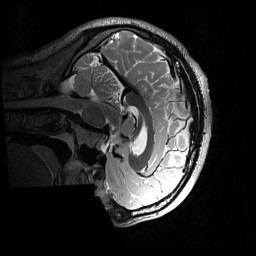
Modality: T2w
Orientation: sagittal
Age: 24
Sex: male
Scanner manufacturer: siemens
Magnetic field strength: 3 T
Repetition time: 3.2 s
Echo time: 0.565 s